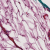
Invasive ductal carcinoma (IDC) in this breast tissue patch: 0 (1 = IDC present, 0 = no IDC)